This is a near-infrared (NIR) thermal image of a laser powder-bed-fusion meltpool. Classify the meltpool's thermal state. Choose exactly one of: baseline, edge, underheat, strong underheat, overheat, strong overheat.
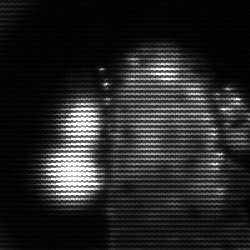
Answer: strong underheat